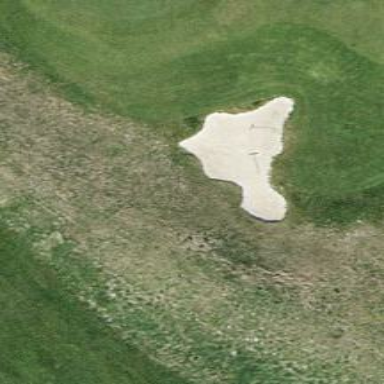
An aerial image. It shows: Golf bunker filled with sandy terrain.